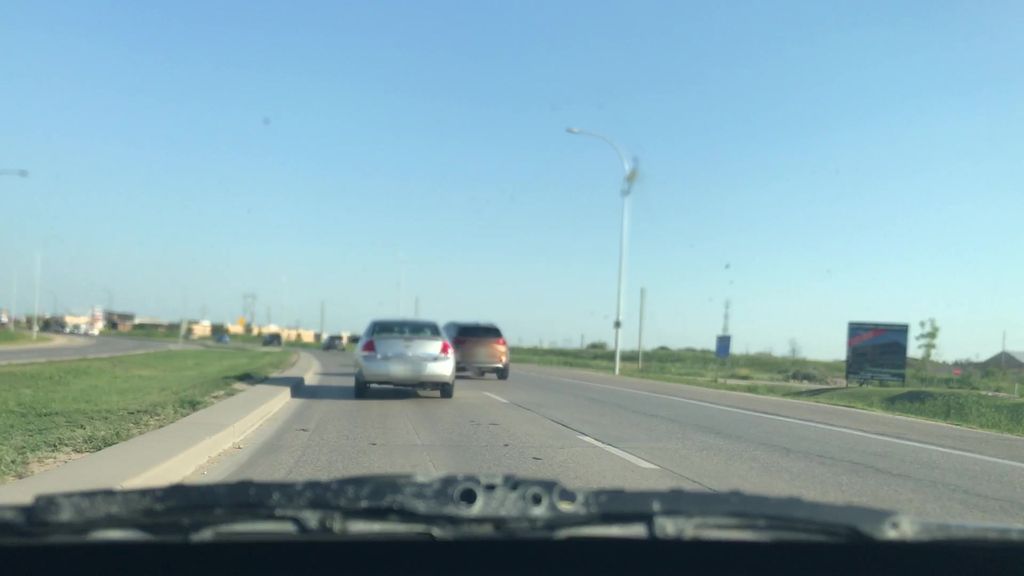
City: winnipeg